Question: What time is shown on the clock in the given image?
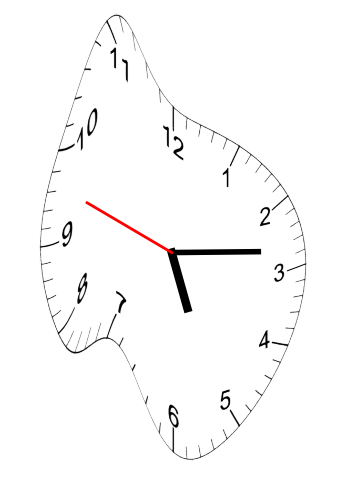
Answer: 05:13:48